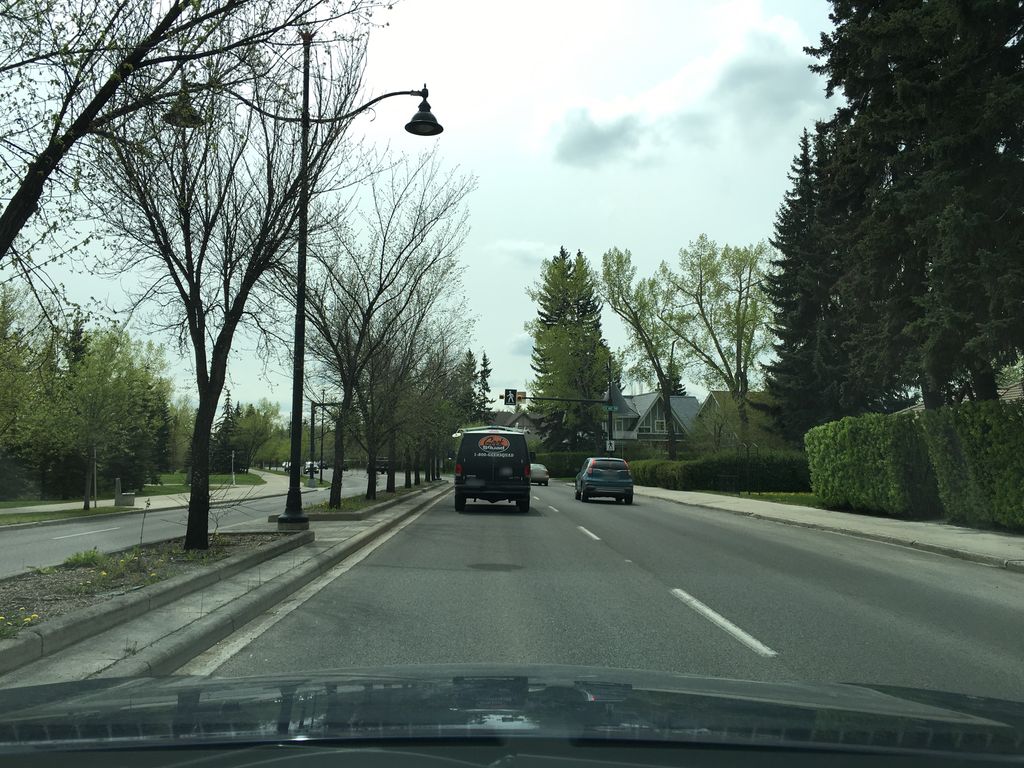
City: calgary